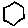
Label: hexagon